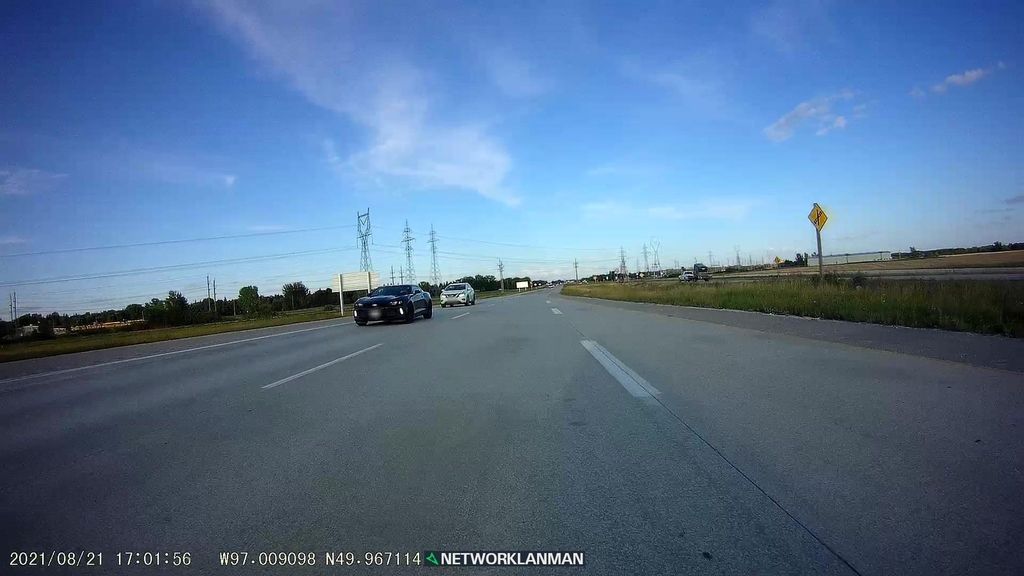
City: winnipeg